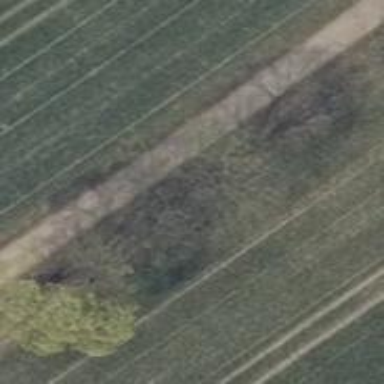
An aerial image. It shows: Row of deciduous broadleaved trees.